Interaction volume radius: 5 \u00c5
Interaction volume height: 10 \u00c5
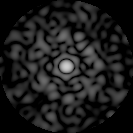
Disorder parameter: 0.8687